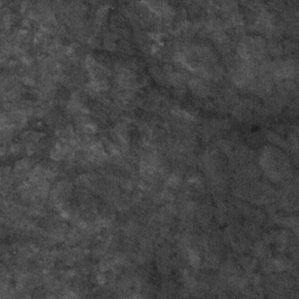
Label: frost